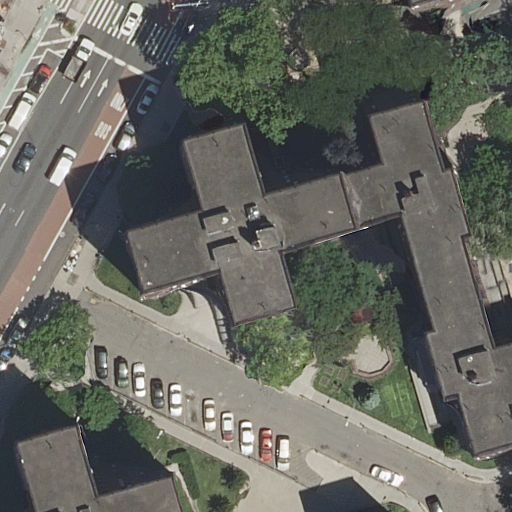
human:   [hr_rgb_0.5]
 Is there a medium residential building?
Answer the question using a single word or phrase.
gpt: yes

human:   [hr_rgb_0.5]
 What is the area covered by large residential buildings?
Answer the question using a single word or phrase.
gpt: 3206m2

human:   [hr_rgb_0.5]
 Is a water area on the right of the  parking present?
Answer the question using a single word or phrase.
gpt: no

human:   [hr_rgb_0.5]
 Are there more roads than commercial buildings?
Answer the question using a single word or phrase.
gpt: yes

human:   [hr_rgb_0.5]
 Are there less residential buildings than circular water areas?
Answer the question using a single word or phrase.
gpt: no

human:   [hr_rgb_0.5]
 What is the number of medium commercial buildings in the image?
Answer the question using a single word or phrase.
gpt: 0

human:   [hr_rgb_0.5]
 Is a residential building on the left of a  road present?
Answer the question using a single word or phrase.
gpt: yes

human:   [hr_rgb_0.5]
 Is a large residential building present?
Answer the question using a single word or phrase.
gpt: yes

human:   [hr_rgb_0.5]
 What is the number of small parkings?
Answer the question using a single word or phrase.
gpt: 0

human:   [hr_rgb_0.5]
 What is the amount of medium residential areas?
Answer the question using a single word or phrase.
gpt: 0

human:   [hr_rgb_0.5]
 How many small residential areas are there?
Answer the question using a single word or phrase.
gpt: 0

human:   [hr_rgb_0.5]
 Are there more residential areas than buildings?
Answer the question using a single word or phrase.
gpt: no

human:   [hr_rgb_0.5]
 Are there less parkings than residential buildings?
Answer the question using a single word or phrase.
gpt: yes

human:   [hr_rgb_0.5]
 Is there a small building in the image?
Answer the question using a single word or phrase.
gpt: no

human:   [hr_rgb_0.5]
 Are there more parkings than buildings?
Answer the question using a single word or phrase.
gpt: no

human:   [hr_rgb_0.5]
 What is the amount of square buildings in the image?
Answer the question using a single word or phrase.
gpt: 0

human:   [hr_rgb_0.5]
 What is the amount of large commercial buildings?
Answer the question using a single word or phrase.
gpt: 0

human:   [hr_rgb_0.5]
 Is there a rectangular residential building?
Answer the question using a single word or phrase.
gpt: no

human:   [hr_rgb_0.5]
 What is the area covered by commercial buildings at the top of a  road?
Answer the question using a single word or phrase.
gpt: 0m2

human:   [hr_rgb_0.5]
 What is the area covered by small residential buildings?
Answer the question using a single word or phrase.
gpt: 0m2

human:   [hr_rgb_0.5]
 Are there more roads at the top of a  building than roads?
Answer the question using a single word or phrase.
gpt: no

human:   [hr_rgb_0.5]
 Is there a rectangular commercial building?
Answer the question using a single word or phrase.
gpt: no

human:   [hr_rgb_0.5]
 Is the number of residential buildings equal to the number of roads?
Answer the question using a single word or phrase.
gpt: no

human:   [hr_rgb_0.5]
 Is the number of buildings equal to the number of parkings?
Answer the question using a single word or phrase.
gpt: no

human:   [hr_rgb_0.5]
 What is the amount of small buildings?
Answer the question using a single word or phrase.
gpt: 0

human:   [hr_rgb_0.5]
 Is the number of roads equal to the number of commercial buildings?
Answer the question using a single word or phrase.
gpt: no

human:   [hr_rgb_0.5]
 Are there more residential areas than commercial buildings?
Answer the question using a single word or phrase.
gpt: yes

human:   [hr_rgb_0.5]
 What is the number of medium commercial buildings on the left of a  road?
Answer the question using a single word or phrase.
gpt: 0

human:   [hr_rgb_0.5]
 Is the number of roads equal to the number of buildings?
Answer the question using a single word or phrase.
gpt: no

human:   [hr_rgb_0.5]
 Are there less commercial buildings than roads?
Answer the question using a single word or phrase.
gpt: yes

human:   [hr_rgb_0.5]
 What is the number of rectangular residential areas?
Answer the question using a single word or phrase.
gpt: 1

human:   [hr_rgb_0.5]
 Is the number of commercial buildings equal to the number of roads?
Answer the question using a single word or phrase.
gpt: no

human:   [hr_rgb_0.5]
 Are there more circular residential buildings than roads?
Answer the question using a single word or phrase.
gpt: no

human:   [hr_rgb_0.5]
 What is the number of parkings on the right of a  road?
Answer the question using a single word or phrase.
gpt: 1

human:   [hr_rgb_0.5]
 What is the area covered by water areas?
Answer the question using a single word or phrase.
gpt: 0m2

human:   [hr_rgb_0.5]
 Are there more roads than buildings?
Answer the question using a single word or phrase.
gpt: yes